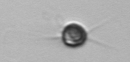
Label: Acanthoica_quattrospina